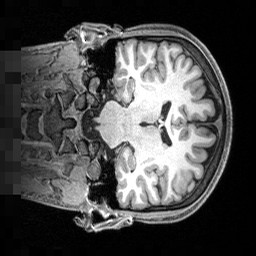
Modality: T1w
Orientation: coronal
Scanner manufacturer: siemens
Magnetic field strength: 3 T
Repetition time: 2.4 s
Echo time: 0.00256 s